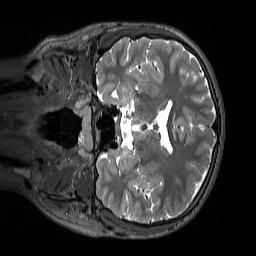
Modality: T2w
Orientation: coronal
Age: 12
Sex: male
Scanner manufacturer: siemens
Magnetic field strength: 3 T
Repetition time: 3.2 s
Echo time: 0.408 s